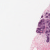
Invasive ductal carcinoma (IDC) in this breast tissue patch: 0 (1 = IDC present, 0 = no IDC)